Question: How do I stick the footer to the bottom of the screen and stretch sidebar and content divs to the footer? Is it possible without using JavaScript? I have found ways to stick the footer to bottom, but I don't know how to make the sidebar equal i size to the content if it has less text.
If the height of the content is more than the viewport height, scroll bars should appear.

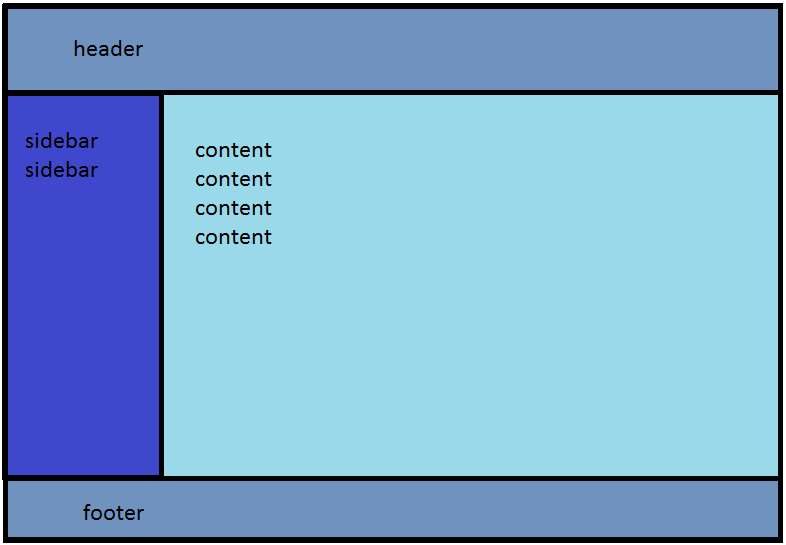
Answer: for the flex model, i would go this way:
'''
body * {
box-sizing: border-box;/* includes borders & padding into size calculation*/
white-space: pre;/* demo purpose only */
}
html:hover {font-size:2em;/* demo purpose only */}
html {
height: 100%;/* needed so can be inherited & used by body */
}
body {
height: 100%;/* it can grow */
display: -webkit-box;
display: -webkit-flex;
display: -ms-flexbox;
display: flex;
-webkit-flex-flow: column;
-ms-flex-flow: column;
flex-flow: column;
margin: 0;/* reset */
}
main {
-webkit-box-flex: 1;
-webkit-flex: 1;
-ms-flex: 1;
flex: 1;/* fill up whole space avalaible */
display: -webkit-box;
display: -webkit-flex;
display: -ms-flexbox;
display: flex;/* inbrication for side by side same height children */
}
header,
footer {
background: #7092BF;
border: solid;
width: 100%;
/* no height or flex value needed */
}
section {
border: solid;
background: #9AD9EA;
-webkit-box-flex: 1;
-webkit-flex: 1;
-ms-flex: 1;
flex: 1/* fill up whole space avalaible */
}
aside {
border: solid;
width: 200px;/* any value/unit */
background: #3E48CC
}
'''
'''
<header> any height header</header>
<main>
<aside> aside
aside
aside
aside </aside>
<section> Hover me & test me full page too
content
content
content
content </section>
</main>
<footer> any height footer
any height footer</footer>
'''